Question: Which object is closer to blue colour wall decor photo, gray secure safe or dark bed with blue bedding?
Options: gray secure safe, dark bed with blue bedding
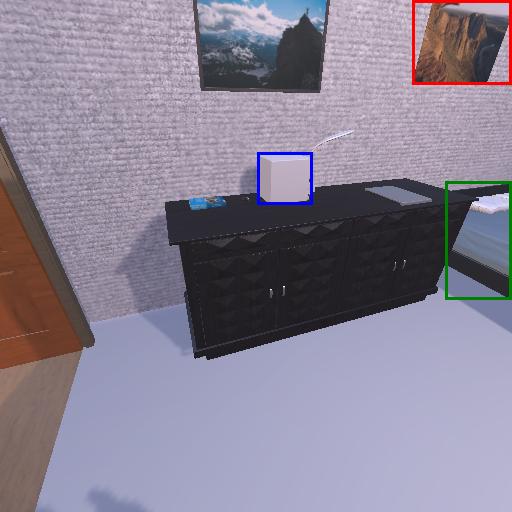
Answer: gray secure safe